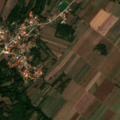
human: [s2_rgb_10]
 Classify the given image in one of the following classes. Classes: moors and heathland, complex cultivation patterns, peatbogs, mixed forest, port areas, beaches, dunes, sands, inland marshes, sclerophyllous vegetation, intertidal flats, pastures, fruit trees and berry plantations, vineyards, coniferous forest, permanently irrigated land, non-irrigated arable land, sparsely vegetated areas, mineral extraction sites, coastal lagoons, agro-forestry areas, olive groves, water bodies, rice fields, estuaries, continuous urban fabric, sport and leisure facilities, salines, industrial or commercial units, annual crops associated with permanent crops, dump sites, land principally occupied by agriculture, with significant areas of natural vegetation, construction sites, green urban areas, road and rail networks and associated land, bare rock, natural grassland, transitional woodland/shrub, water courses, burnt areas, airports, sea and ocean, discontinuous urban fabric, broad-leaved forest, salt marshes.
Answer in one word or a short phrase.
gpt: discontinuous urban fabric, non-irrigated arable land, land principally occupied by agriculture, with significant areas of natural vegetation